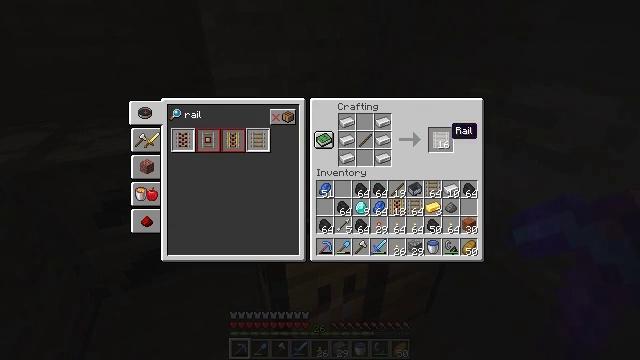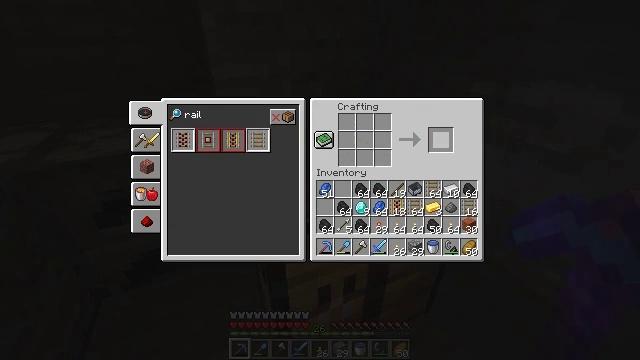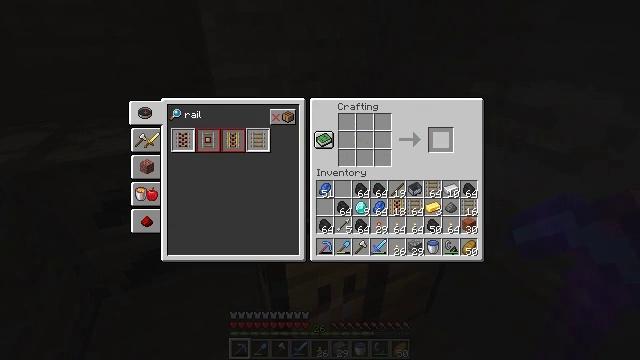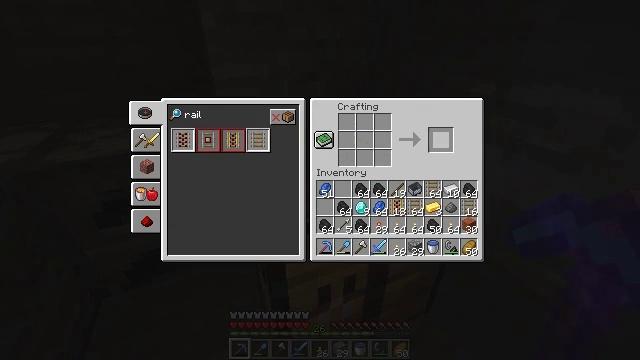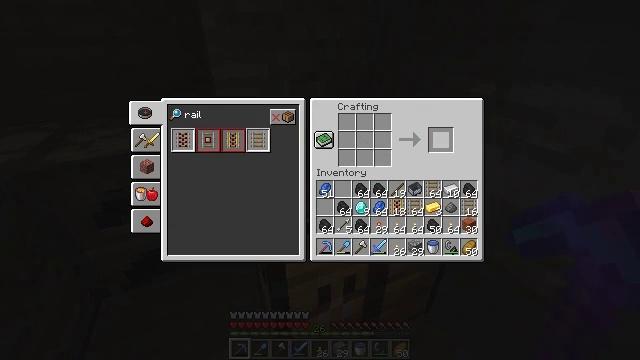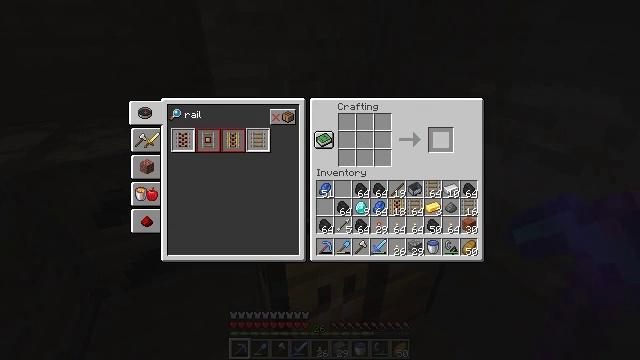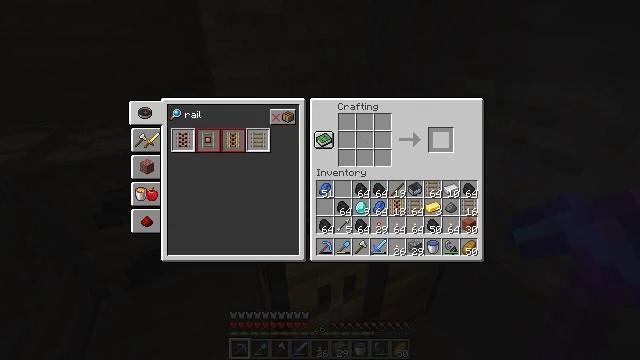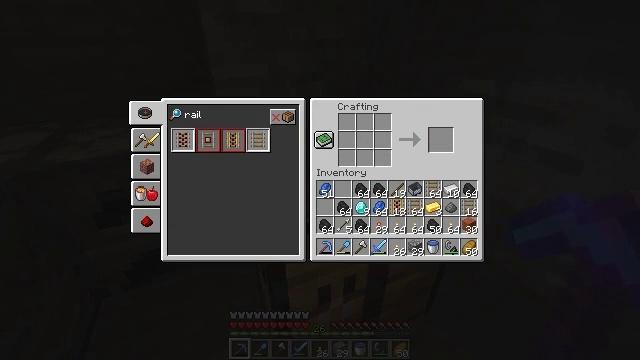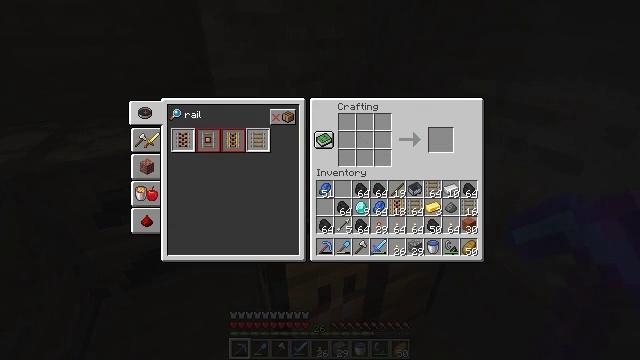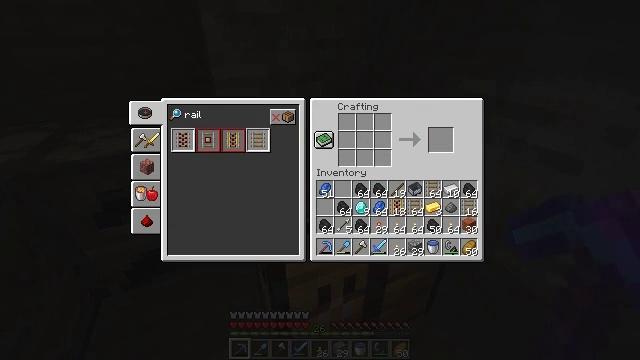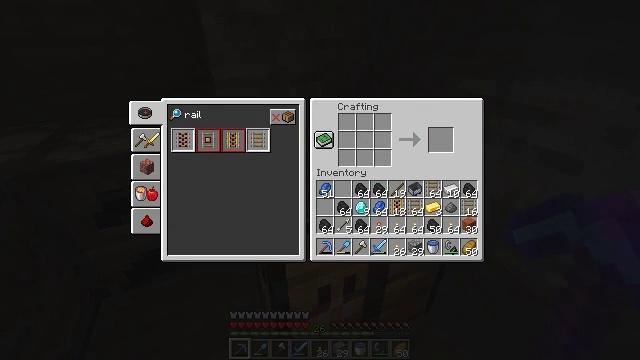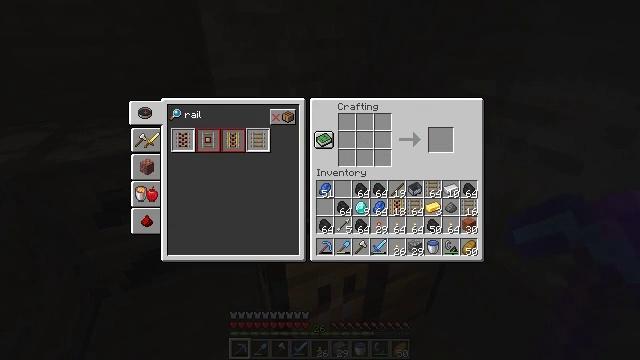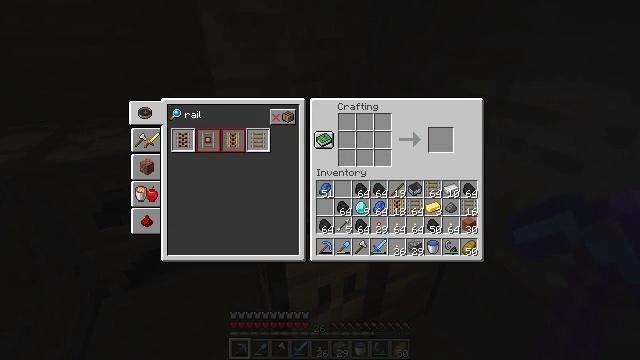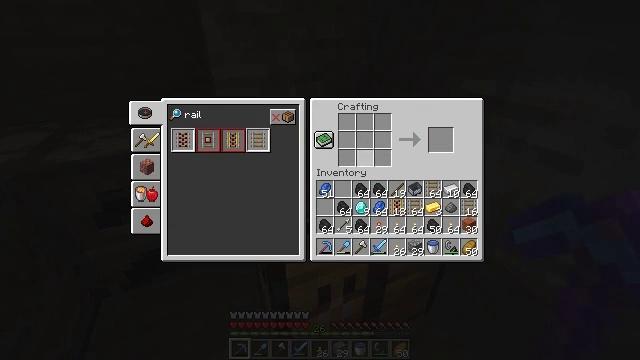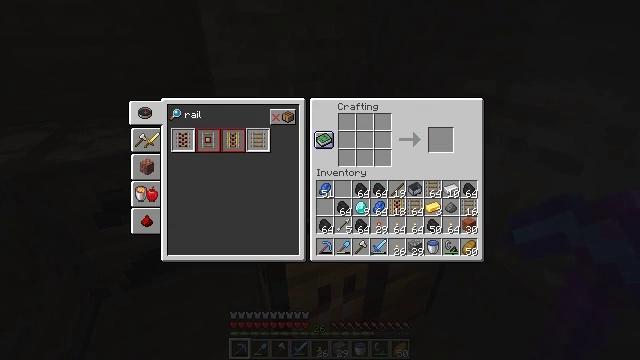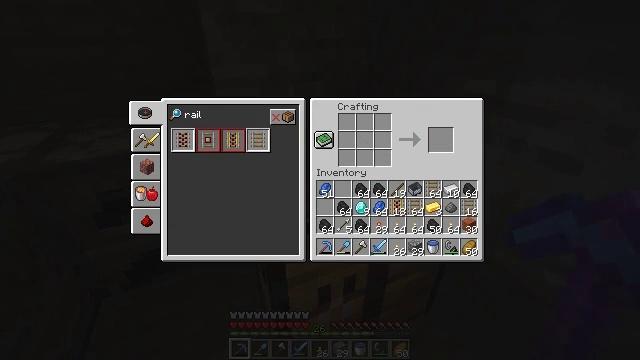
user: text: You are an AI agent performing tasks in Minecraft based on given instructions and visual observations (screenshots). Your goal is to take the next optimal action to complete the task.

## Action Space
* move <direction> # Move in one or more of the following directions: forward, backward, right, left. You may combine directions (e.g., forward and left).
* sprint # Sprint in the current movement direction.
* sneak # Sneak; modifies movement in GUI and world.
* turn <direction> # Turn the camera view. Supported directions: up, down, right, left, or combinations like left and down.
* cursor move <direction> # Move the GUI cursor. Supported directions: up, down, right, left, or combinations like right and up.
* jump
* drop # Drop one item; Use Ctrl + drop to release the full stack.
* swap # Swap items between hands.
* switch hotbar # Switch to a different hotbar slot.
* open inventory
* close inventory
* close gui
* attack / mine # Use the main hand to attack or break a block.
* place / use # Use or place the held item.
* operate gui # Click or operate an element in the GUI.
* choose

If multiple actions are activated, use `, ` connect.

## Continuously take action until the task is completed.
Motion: motion action
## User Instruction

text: Craft a rail.
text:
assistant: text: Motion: sneak, operate gui
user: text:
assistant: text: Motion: sneak, operate gui
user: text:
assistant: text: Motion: sneak, operate gui
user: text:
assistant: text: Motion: sneak
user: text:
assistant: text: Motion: sneak
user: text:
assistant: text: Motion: sneak
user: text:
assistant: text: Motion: sneak, cursor move down
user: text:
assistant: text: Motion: cursor move down
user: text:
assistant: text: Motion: no_op
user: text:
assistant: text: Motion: no_op
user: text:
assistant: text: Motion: no_op
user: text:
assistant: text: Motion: cursor move left
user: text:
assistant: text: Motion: cursor move left and up
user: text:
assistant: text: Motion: cursor move left and up
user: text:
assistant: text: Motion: cursor move left
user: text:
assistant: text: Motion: no_op
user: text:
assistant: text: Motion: cursor move left
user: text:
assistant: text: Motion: cursor move left
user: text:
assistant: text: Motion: no_op
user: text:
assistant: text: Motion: operate gui
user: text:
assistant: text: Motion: operate gui
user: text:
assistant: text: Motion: operate gui
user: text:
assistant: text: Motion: no_op
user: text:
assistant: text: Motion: no_op
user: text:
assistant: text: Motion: cursor move right
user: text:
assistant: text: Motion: cursor move right
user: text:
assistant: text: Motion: sneak, cursor move right
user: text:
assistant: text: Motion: sneak, cursor move right
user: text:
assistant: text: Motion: sneak, cursor move right
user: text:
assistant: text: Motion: sneak